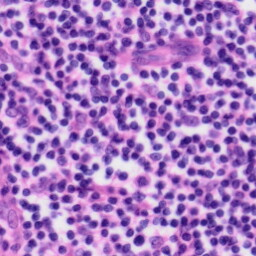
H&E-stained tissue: Tonsil